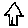
Label: house